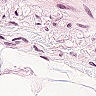
Metastatic tissue present: no